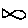
Label: fish